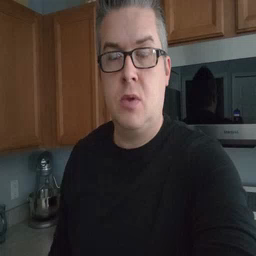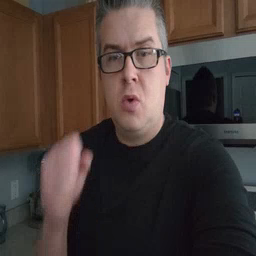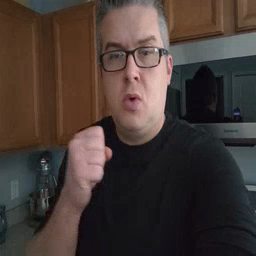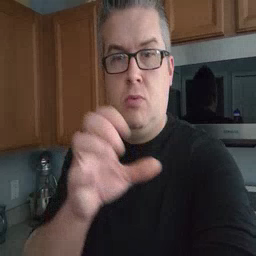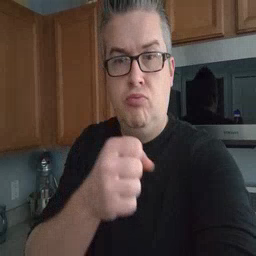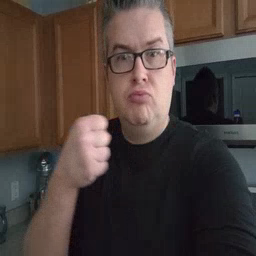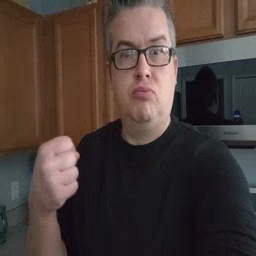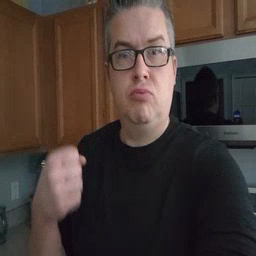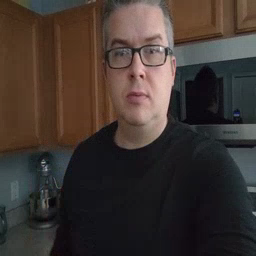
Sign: refrigerator